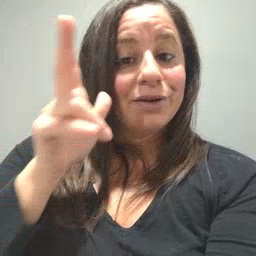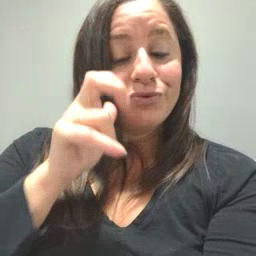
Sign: hear